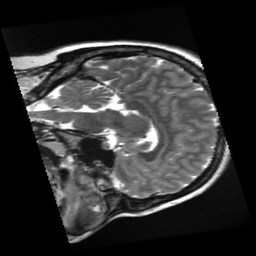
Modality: T2w
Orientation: sagittal
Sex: female
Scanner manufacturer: ge
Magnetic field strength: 3 T
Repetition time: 5 s
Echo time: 0.09694 s